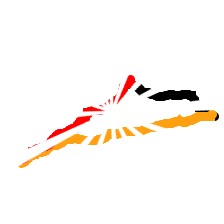
Shape: triangle